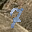
Label: 7